Question: What is the price of the bundle offer?
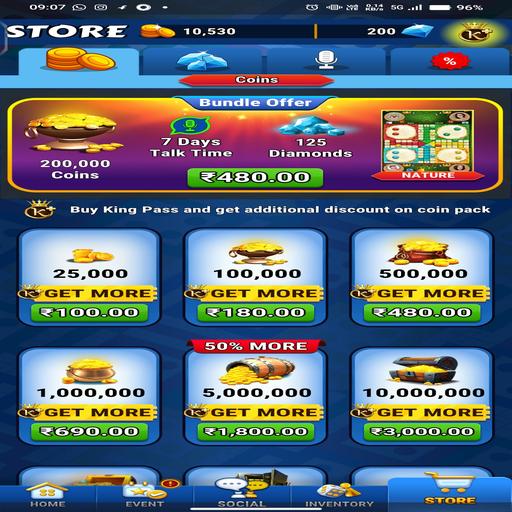
Answer: 480